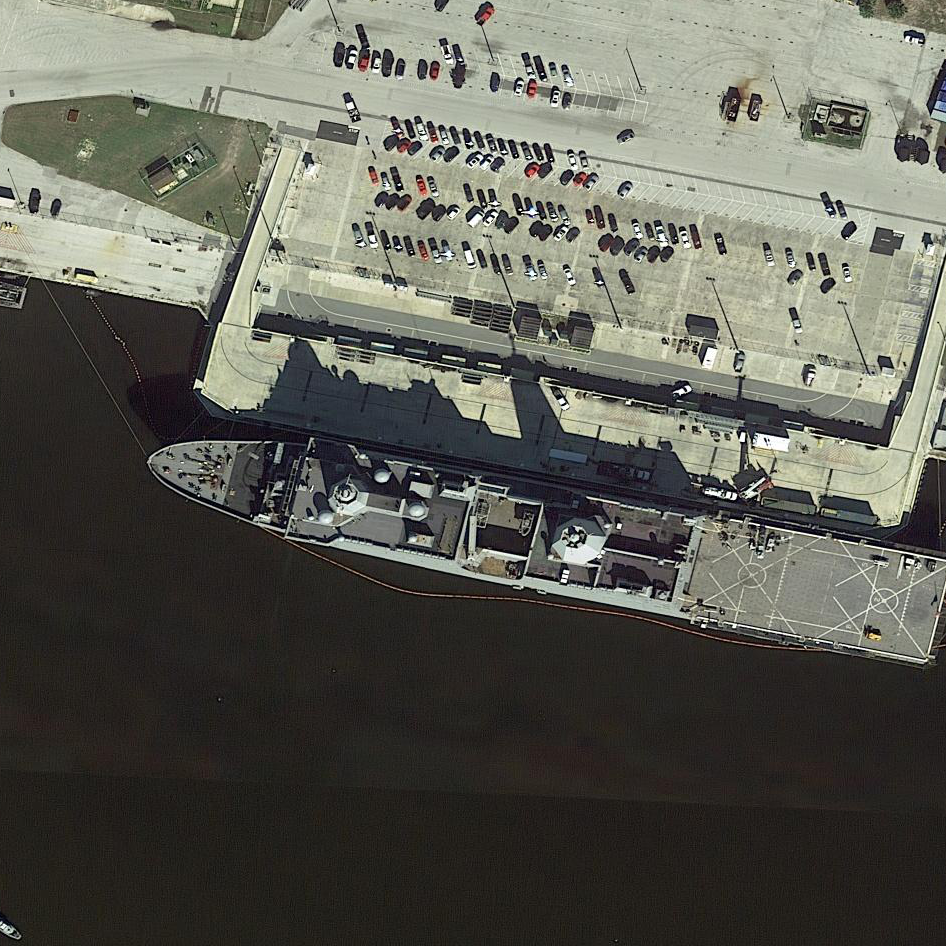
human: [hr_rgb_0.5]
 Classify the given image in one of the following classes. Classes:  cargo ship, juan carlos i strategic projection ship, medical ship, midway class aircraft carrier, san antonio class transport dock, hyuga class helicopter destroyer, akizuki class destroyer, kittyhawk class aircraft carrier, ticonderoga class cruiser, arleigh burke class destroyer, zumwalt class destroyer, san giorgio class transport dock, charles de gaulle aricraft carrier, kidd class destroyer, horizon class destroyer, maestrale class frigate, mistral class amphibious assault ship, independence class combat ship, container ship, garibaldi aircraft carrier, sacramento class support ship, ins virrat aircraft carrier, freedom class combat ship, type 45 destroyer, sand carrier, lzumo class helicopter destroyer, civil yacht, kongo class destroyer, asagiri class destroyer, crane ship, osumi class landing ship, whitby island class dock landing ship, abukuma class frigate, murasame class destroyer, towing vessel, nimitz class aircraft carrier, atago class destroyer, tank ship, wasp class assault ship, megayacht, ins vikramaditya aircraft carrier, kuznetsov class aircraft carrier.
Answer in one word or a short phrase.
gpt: San Antonio class transport dock